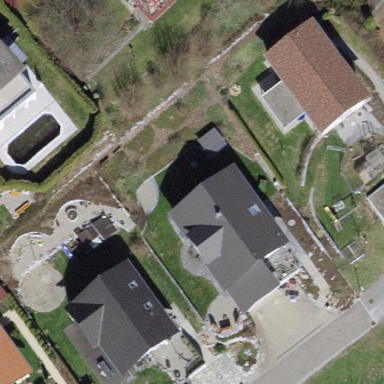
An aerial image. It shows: Simple and straightforward house.